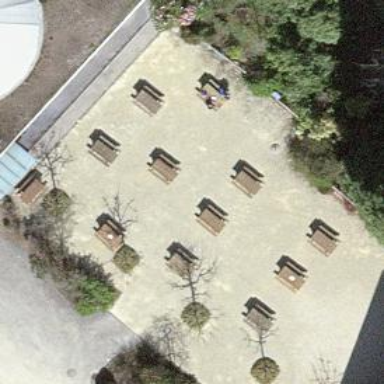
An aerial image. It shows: Picnic table located in leisure land area.